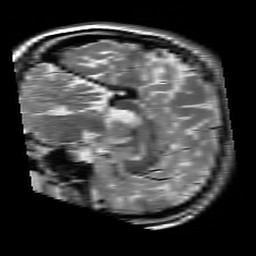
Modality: T2w
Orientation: sagittal
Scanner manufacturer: siemens
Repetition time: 3.9 s
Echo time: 0.076 s